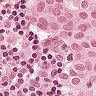
Metastatic tissue present: yes